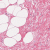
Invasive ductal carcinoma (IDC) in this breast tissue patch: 0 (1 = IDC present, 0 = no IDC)